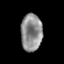
Tissue: prostate
Cell type: T cells
Senescence score: 0.3444
Nuclear area (px): 774
Mean DAPI intensity: 142.26